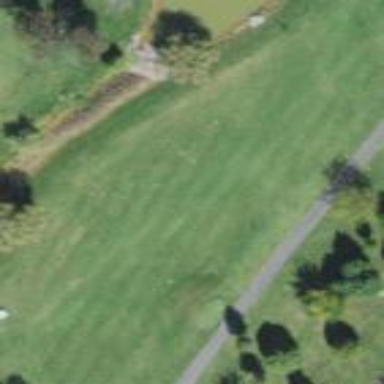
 with lush green grass covering the ground."